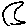
Label: moon